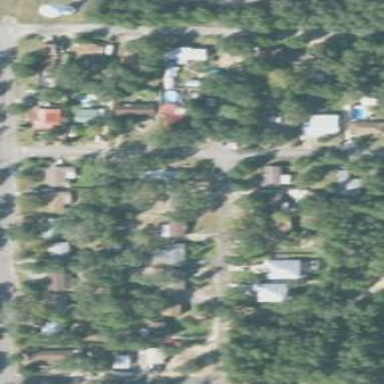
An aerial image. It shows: Residential area composed of single-family homes.